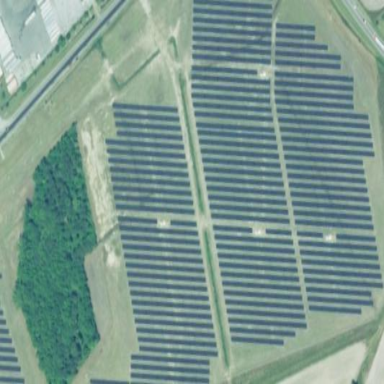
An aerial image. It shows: Solar power plant with photovoltaic technology surrounded by fence.